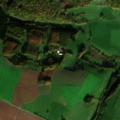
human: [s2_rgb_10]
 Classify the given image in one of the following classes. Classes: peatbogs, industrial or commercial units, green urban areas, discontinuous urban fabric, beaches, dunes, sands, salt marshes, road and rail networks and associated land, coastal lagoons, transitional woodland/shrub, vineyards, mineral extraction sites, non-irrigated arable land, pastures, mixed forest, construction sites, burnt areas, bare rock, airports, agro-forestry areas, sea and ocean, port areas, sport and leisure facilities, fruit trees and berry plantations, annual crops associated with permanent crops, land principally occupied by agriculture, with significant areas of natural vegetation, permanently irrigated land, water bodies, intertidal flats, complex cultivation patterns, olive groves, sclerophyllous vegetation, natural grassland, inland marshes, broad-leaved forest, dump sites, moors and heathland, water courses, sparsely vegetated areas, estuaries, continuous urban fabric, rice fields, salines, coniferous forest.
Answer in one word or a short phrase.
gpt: non-irrigated arable land, pastures, complex cultivation patterns, broad-leaved forest